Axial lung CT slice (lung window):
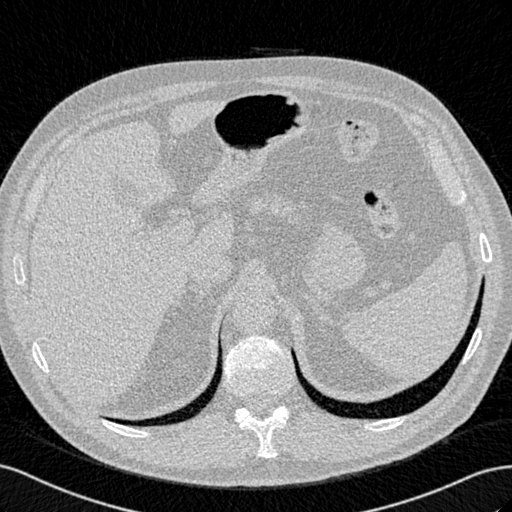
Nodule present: no